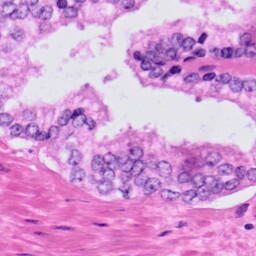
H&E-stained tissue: Prostate